Question: I am looking for a box in simulink that is "plant".
I cannot seem to find it in the search option of simulink.
Like the one in the next pic:

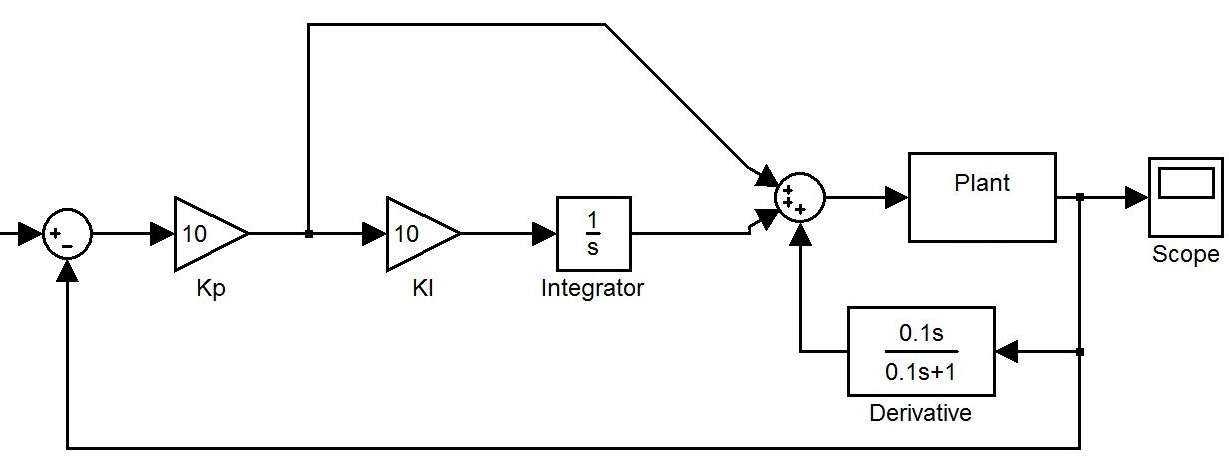
Answer: That's a subsystem that the person who created the model made, it's not a standard Simulink block. You need to look inside the subsystem to see how it's constructed. See <URL> in the documentation for more details.